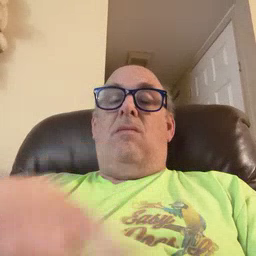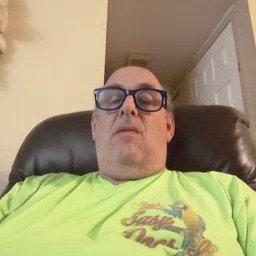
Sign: chin